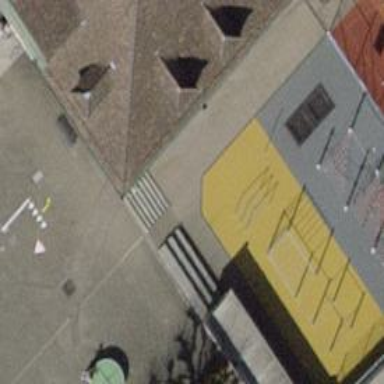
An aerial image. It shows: Concrete steps with ramp.